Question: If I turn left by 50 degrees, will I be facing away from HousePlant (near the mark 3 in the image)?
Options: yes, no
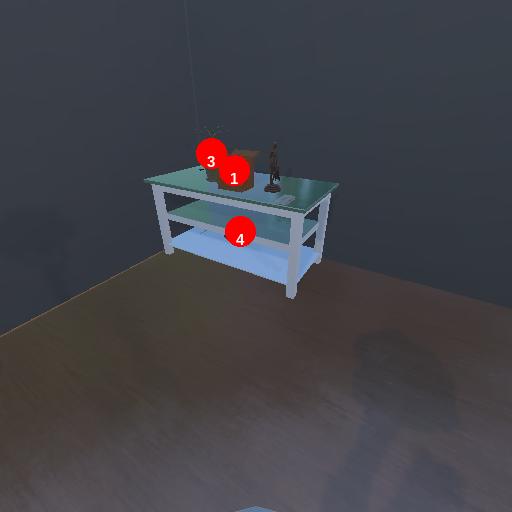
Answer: yes